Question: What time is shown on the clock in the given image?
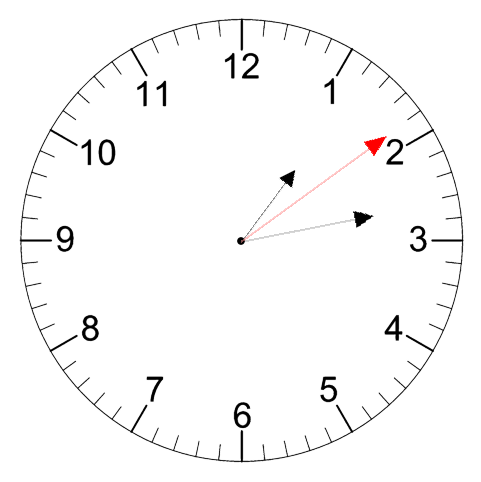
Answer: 01:13:09